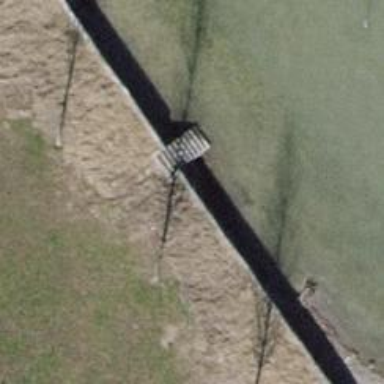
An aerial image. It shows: Bench.